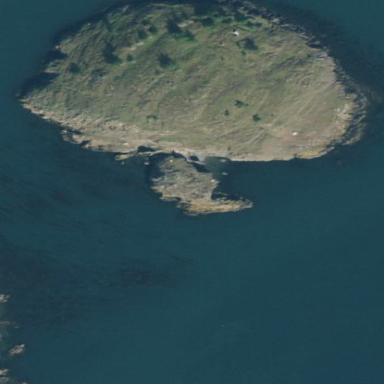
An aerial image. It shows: Islet along the natural coastline.